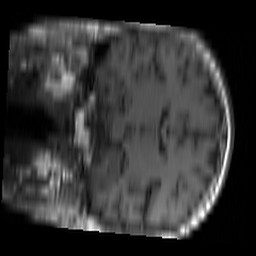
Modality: T1w
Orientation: coronal
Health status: ill
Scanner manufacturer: siemens
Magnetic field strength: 1.5 T
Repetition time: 0.4 s
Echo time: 0.014 s